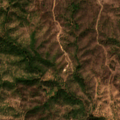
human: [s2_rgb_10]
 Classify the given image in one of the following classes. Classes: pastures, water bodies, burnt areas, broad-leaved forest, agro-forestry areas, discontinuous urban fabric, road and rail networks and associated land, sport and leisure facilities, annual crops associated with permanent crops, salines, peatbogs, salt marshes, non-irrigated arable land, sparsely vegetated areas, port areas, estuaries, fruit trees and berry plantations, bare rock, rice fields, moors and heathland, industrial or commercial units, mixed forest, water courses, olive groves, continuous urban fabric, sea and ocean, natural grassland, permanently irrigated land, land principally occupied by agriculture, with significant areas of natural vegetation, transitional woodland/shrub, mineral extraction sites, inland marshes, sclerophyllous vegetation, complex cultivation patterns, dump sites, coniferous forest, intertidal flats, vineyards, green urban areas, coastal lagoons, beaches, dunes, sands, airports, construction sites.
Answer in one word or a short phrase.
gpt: agro-forestry areas, broad-leaved forest, transitional woodland/shrub